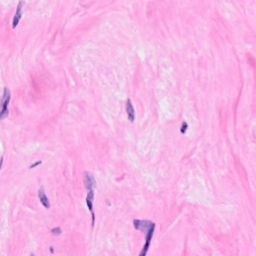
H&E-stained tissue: Breast